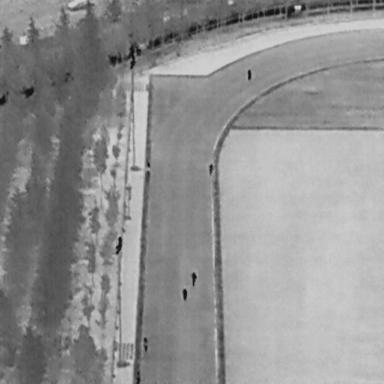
There are seven People in the infrared image.